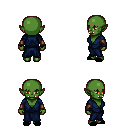
a pixel art fantasy rpg character, female body template, orc, green skin, blue robe, white pants, plain hairstyle, leather bracers, black slippers, four views (front, back, left, right), 2x2 character sprite sheet, small pixel art, hard edges, no anti-aliasing